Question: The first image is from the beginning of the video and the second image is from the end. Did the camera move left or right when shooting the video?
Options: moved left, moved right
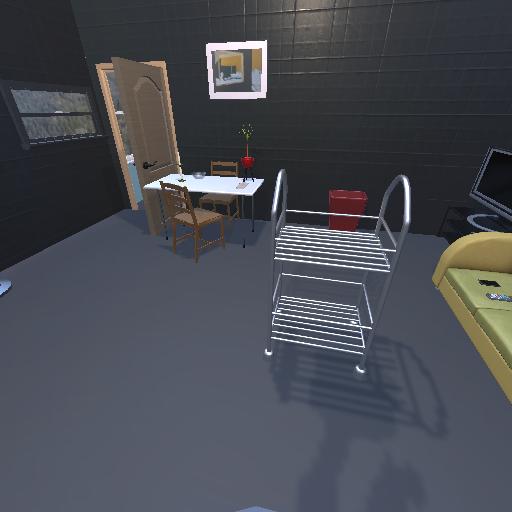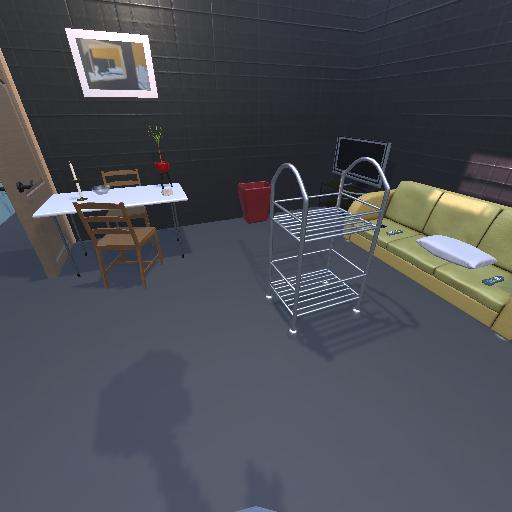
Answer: moved left